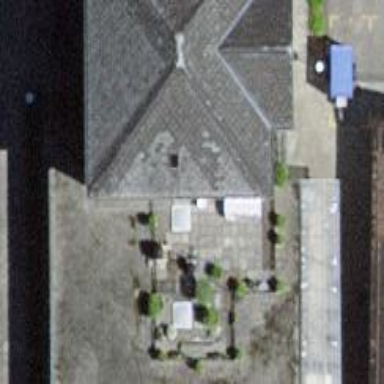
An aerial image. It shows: Residential building that serves as kindergarten.